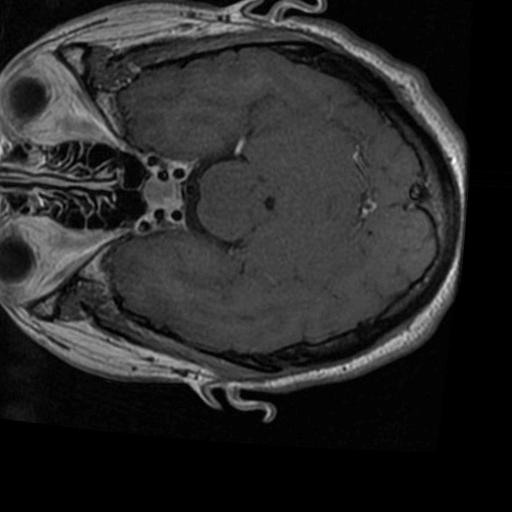
Label: brain_tumor